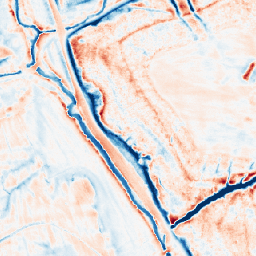
Category: edge_preserving
Decomposition family: anisotropic_diffusion
Decomposition parameters: iterations: 50
kappa: 10
gamma: 0.2
Upsampling method: nearest
Upsampling parameters: scale: 4
Upsampling scale: 4